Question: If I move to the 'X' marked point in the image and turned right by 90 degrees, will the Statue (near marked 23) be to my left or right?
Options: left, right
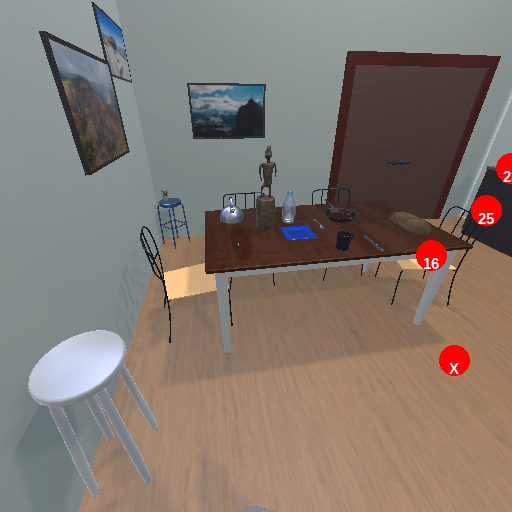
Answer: left